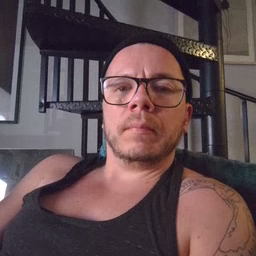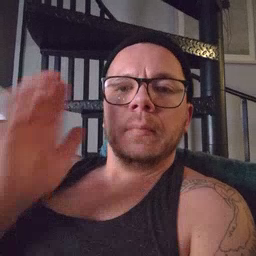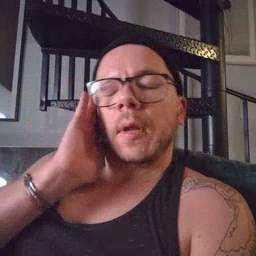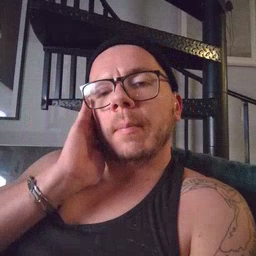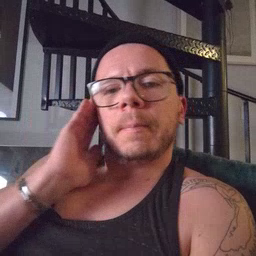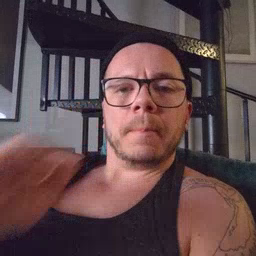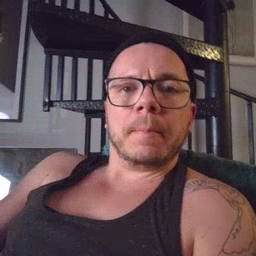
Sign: nap